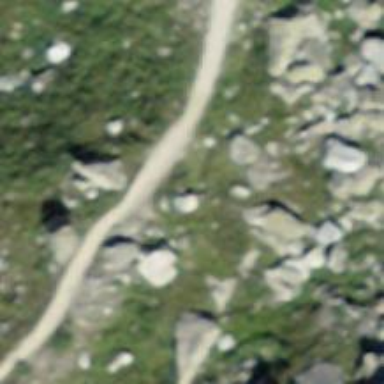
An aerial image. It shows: Rocky path.